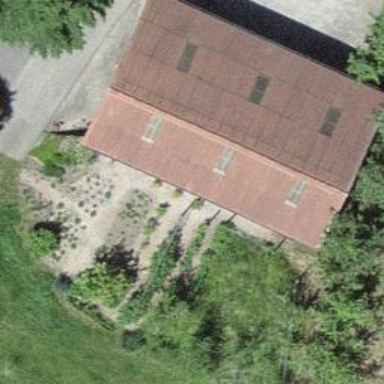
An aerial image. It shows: View of roof of building.